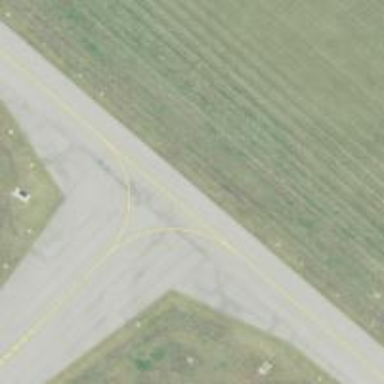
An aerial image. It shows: Image of taxiway at airport.